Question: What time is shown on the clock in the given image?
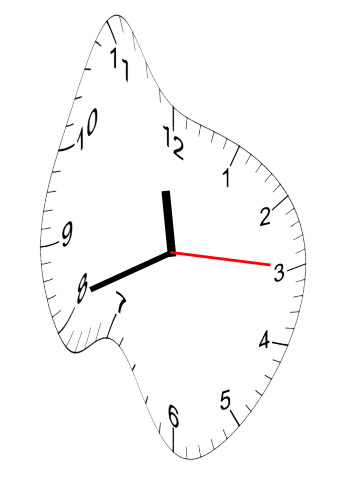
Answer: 11:41:15